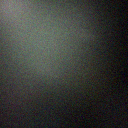
Screen state: off